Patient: sex M, age 44
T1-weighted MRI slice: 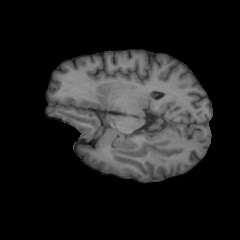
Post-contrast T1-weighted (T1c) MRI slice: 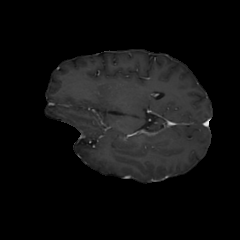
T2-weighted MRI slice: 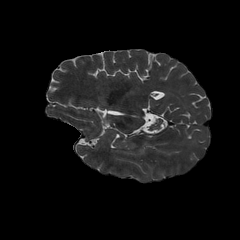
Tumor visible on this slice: no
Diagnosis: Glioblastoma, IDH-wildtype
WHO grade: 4